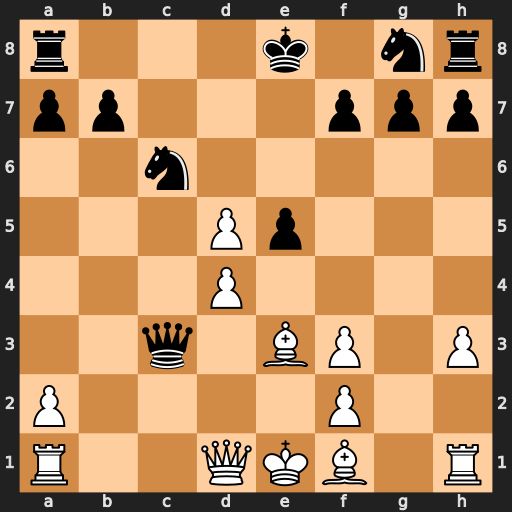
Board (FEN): r3k1nr/pp3ppp/2n5/3Pp3/3P4/2q1BP1P/P4P2/R2QKB1R
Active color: w
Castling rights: KQkq
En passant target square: -
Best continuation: Bd2 Qxd4 dxc6